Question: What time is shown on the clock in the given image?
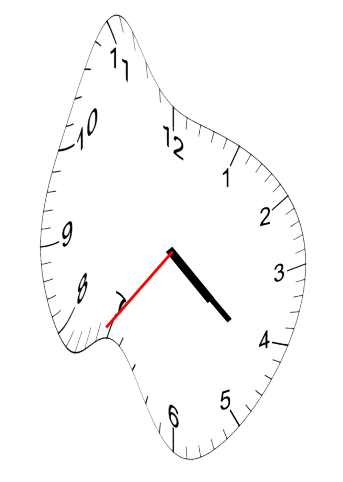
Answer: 04:21:36